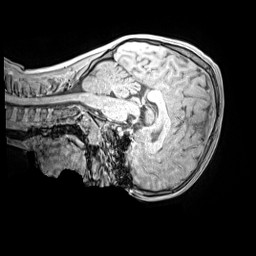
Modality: MP2RAGE
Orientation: sagittal
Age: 9
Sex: male
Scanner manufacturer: siemens
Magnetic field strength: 3 T
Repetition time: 4 s
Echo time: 0.00299 s